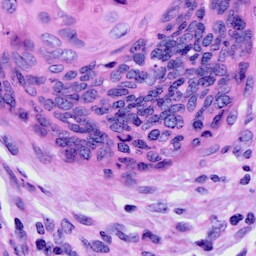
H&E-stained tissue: Cervix